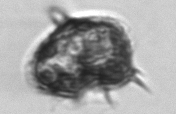
Label: Amylax